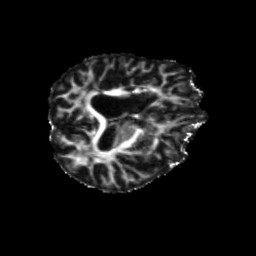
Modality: FA
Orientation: axial
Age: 70
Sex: male
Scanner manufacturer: siemens
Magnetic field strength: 3 T
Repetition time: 5.25 s
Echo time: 0.08 s